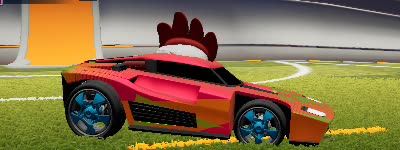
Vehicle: breakout